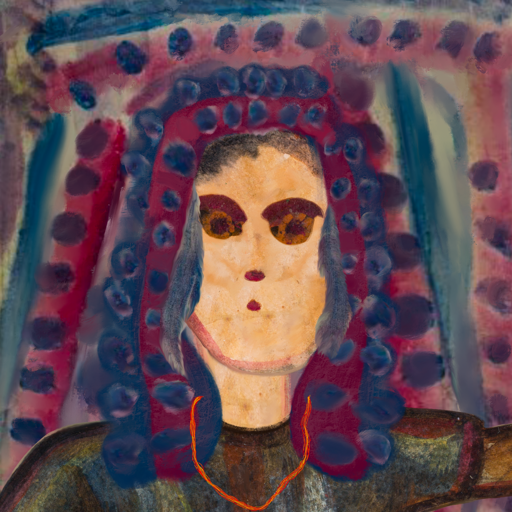
Background: HillGirl, Head And Neck Front: Childish, Face Front: Doll, Bust: Mosgoul, Hair Front: Hill_Girl, Head Accessory: Blank, Second Necklace: Gypsy_Mother_2, Necklace: Blank, Baby: Blank